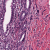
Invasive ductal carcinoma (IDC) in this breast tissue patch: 0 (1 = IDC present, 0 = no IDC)